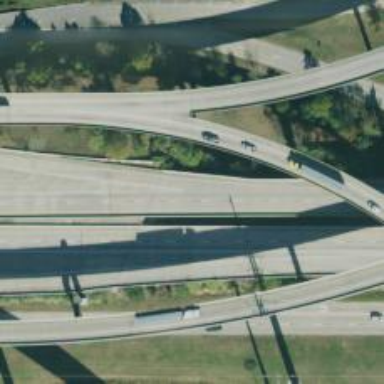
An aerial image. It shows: Bridge over motorway.